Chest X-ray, PA view. Patient: 43 years old, sex M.
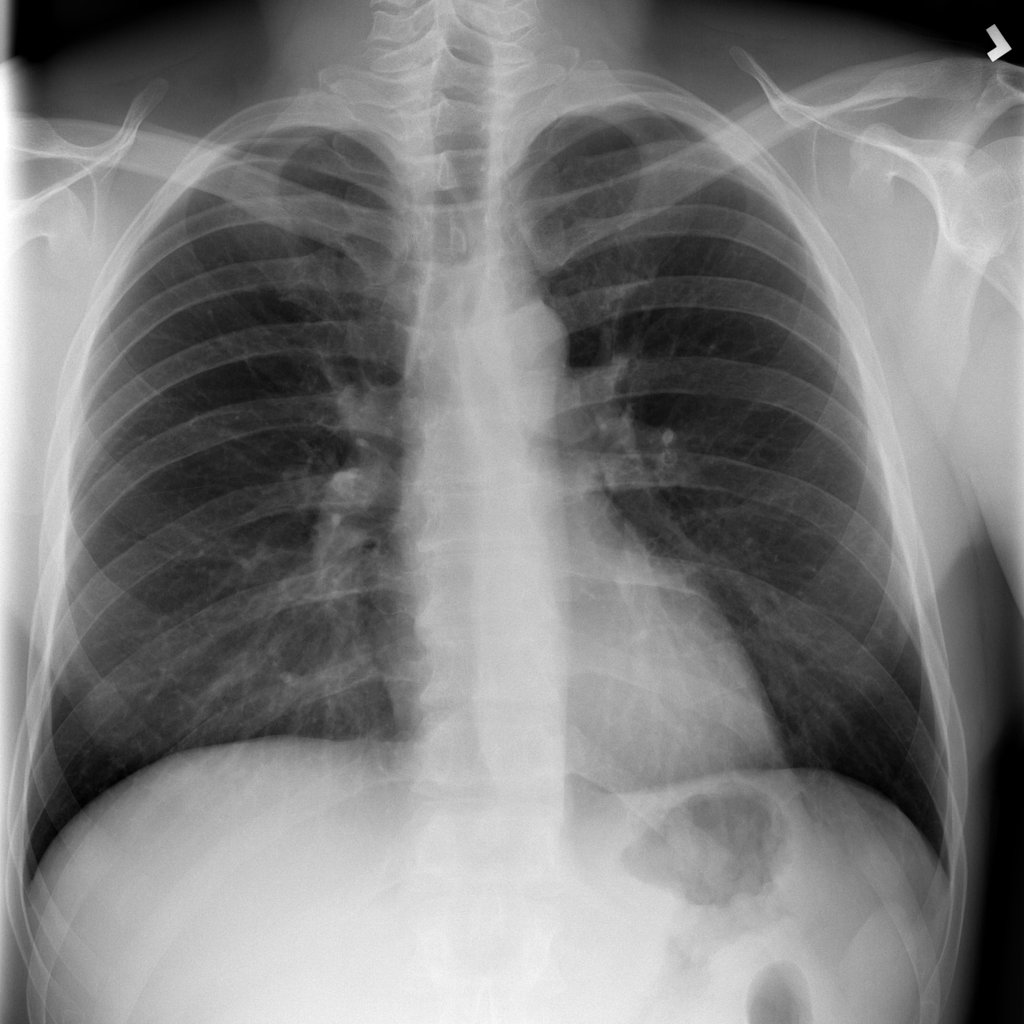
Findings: No Finding